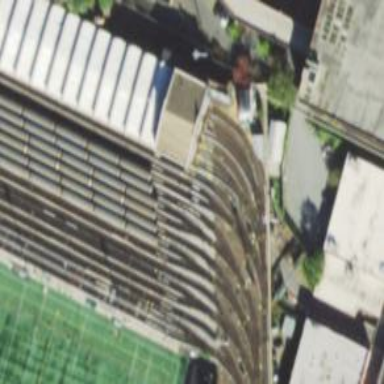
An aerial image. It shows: Bridge over electrified rail tracks leading to yard.